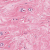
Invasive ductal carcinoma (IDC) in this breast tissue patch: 0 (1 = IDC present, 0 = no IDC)